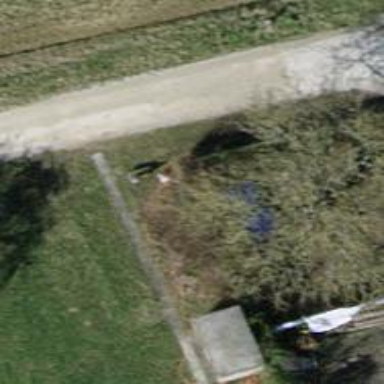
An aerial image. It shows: Bench.